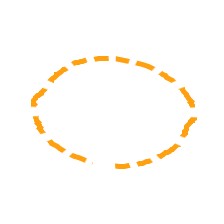
Shape: circle